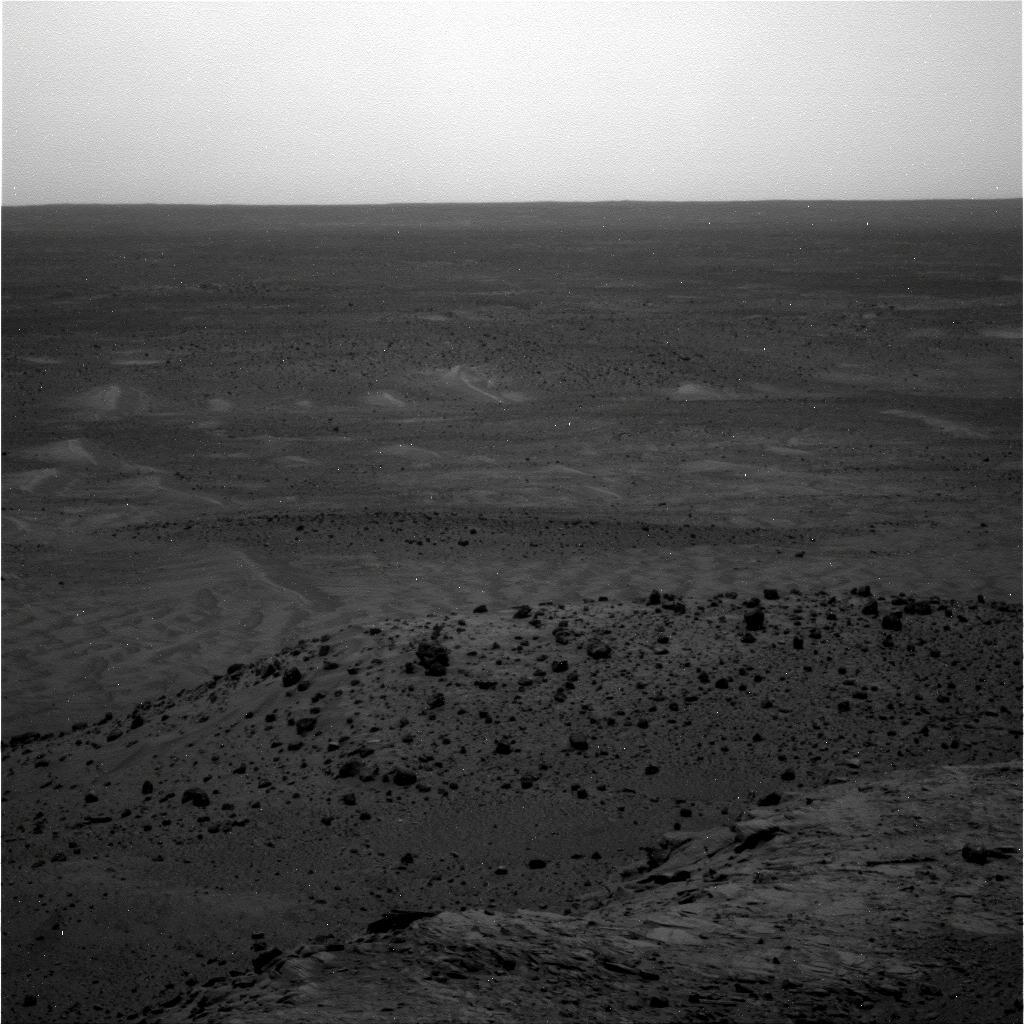
Terrain classes present: Gravel / Sand / Soil, Rock, Shadow, Sky / Distant Mountains